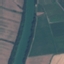
Land use / land cover: River